Field crop: tomato
Growth stage: 1
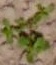
Species: portulaca